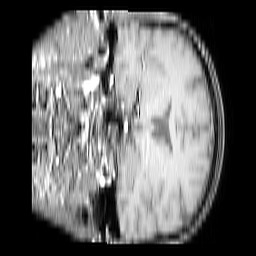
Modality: T1w
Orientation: coronal
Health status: ill
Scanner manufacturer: philips
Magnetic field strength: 3 T
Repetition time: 0.3787 s
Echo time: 0.002908 s